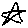
Label: star